Question: I cant find it in XCode 4.3.2.
In previous versions of XCode it looked like.
But where it is now?

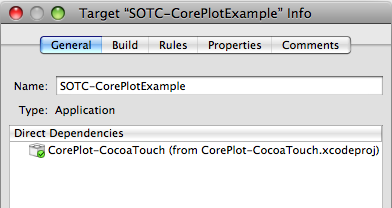
Answer: Found it!
Go to project->target->build phases->target dependencies